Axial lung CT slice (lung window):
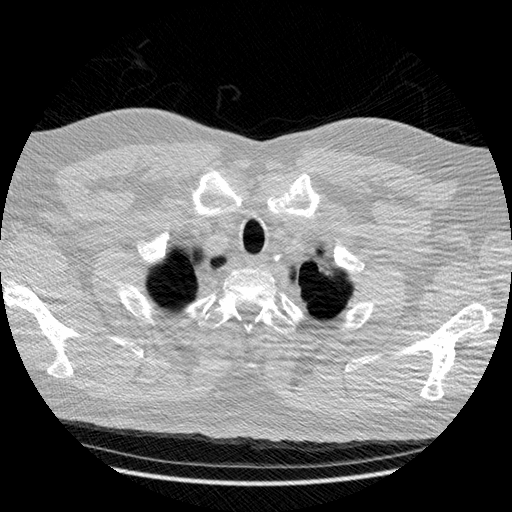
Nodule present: no